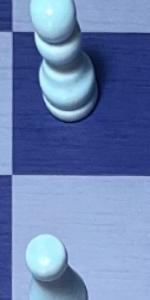
Label: Empty